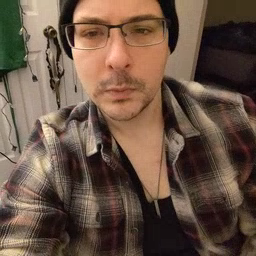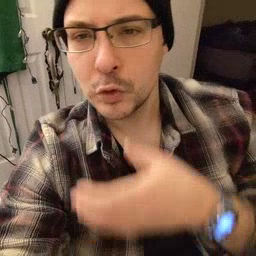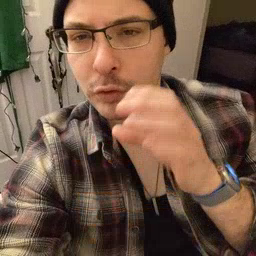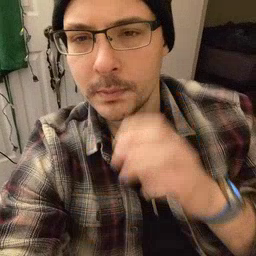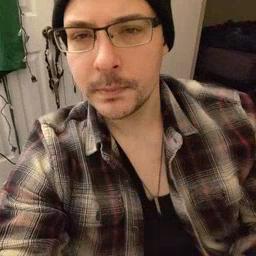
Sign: drink